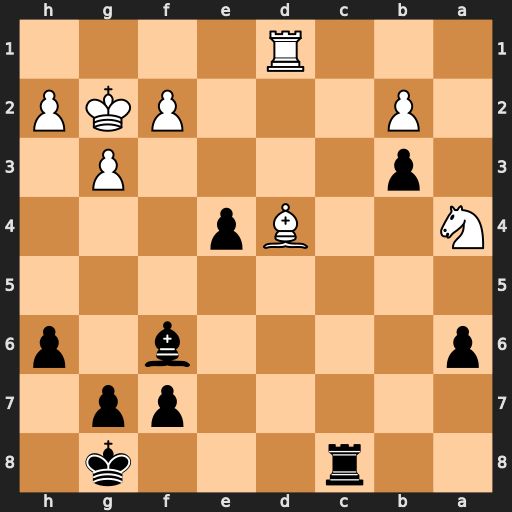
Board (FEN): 2r3k1/5pp1/p4b1p/8/N2Bp3/1p4P1/1P3PKP/3R4
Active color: b
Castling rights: -
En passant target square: -
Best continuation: Rd8 Bxf6 Rxd1